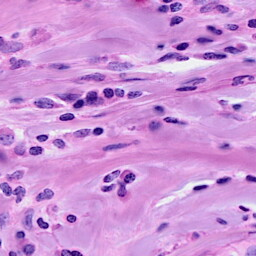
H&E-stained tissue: Breast